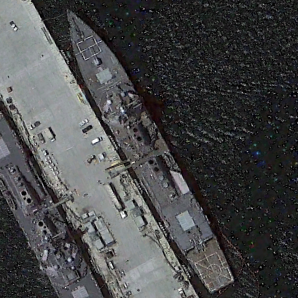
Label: destroyer